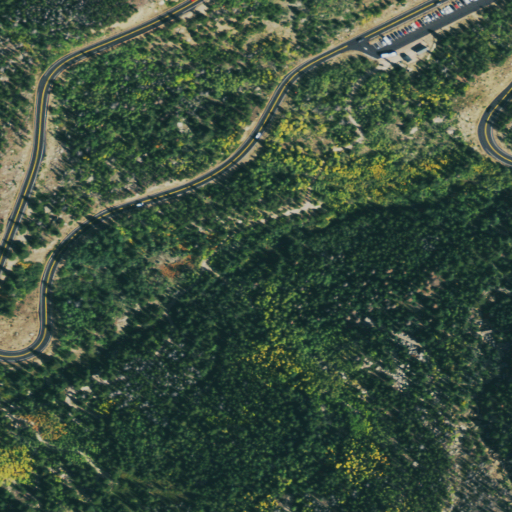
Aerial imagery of valley in Colorado named Chaos Canyon containing evergreen forest, deciduous forest, and grassland